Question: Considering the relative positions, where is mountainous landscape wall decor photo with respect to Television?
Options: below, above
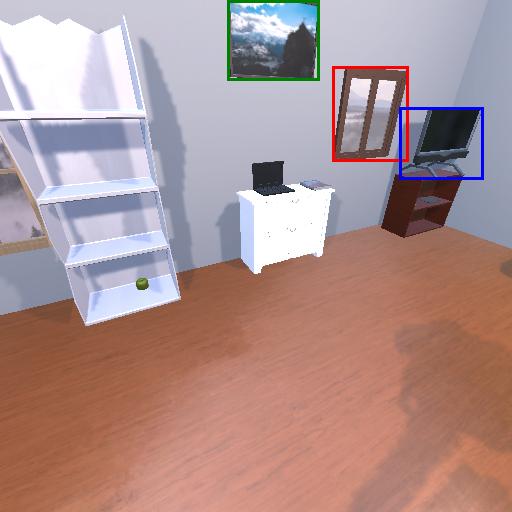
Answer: below